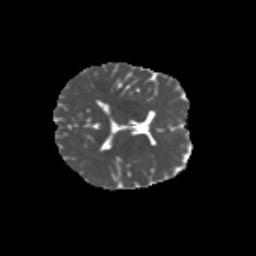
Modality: MD
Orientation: axial
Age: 22
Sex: female
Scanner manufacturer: siemens
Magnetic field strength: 3 T
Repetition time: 1.8 s
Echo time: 0.07 s